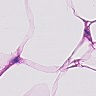
Metastatic tissue present: no